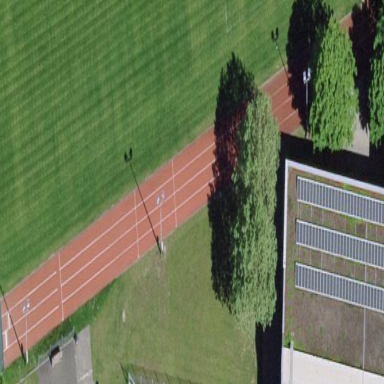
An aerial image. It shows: Athletics track located on leisure land.